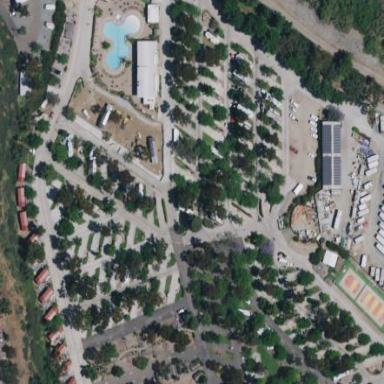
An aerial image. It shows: Campsite designated for tourism.